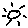
Label: sun